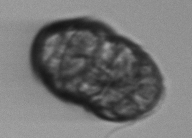
Label: Margalefidinium